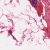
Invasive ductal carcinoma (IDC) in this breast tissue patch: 0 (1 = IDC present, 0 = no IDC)